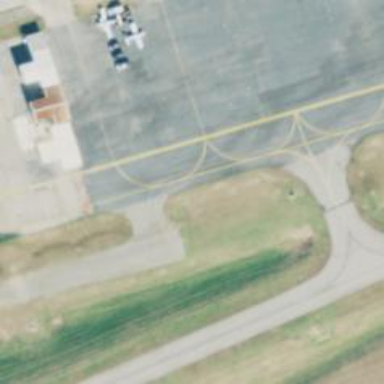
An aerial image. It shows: View of taxiway at the airport.